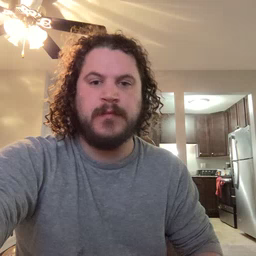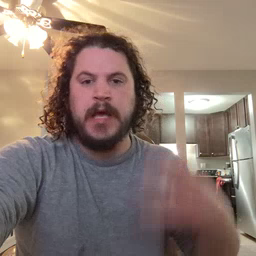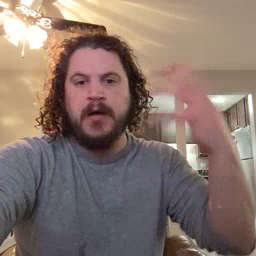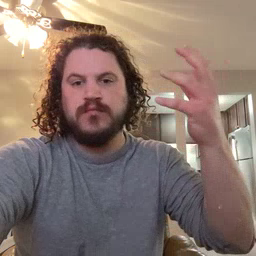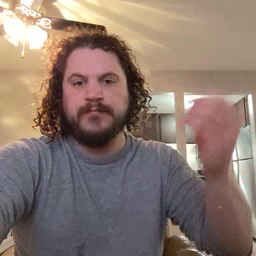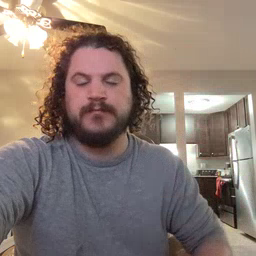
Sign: outside